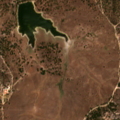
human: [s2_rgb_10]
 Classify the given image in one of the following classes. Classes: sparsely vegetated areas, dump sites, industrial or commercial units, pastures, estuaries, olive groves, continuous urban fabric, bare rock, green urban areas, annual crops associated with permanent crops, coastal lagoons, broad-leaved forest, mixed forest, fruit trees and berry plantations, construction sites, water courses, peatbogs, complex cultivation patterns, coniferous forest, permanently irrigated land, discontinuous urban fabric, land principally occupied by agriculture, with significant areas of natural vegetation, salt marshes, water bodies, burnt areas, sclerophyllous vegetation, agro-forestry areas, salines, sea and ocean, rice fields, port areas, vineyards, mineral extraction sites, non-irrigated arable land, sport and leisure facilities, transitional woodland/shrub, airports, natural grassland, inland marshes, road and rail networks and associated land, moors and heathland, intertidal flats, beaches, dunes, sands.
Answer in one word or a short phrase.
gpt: non-irrigated arable land, pastures, agro-forestry areas, broad-leaved forest, mixed forest, water bodies